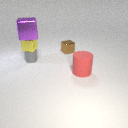
small gray metal cylinder below large purple metal cube